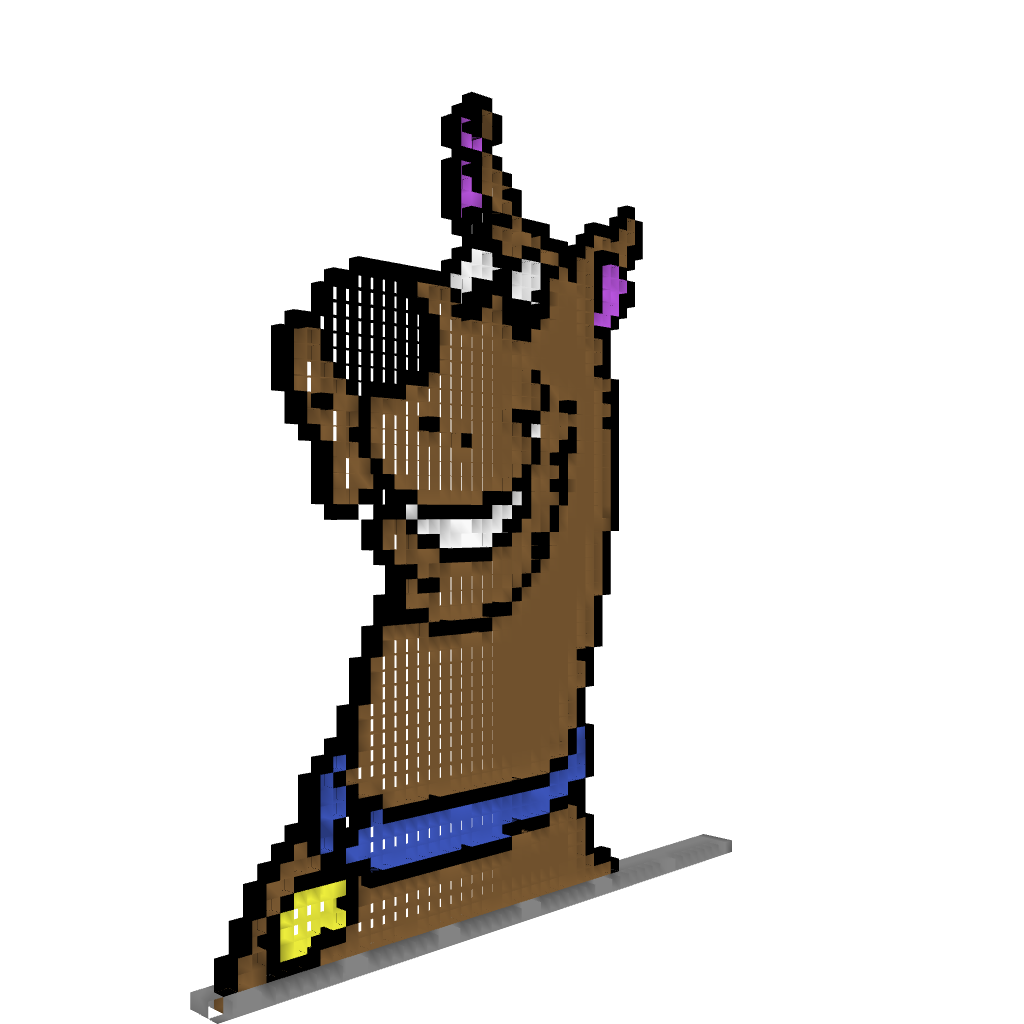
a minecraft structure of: Scooby Doo Pixel Art bad low quality